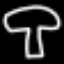
Label: mushroom